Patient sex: M
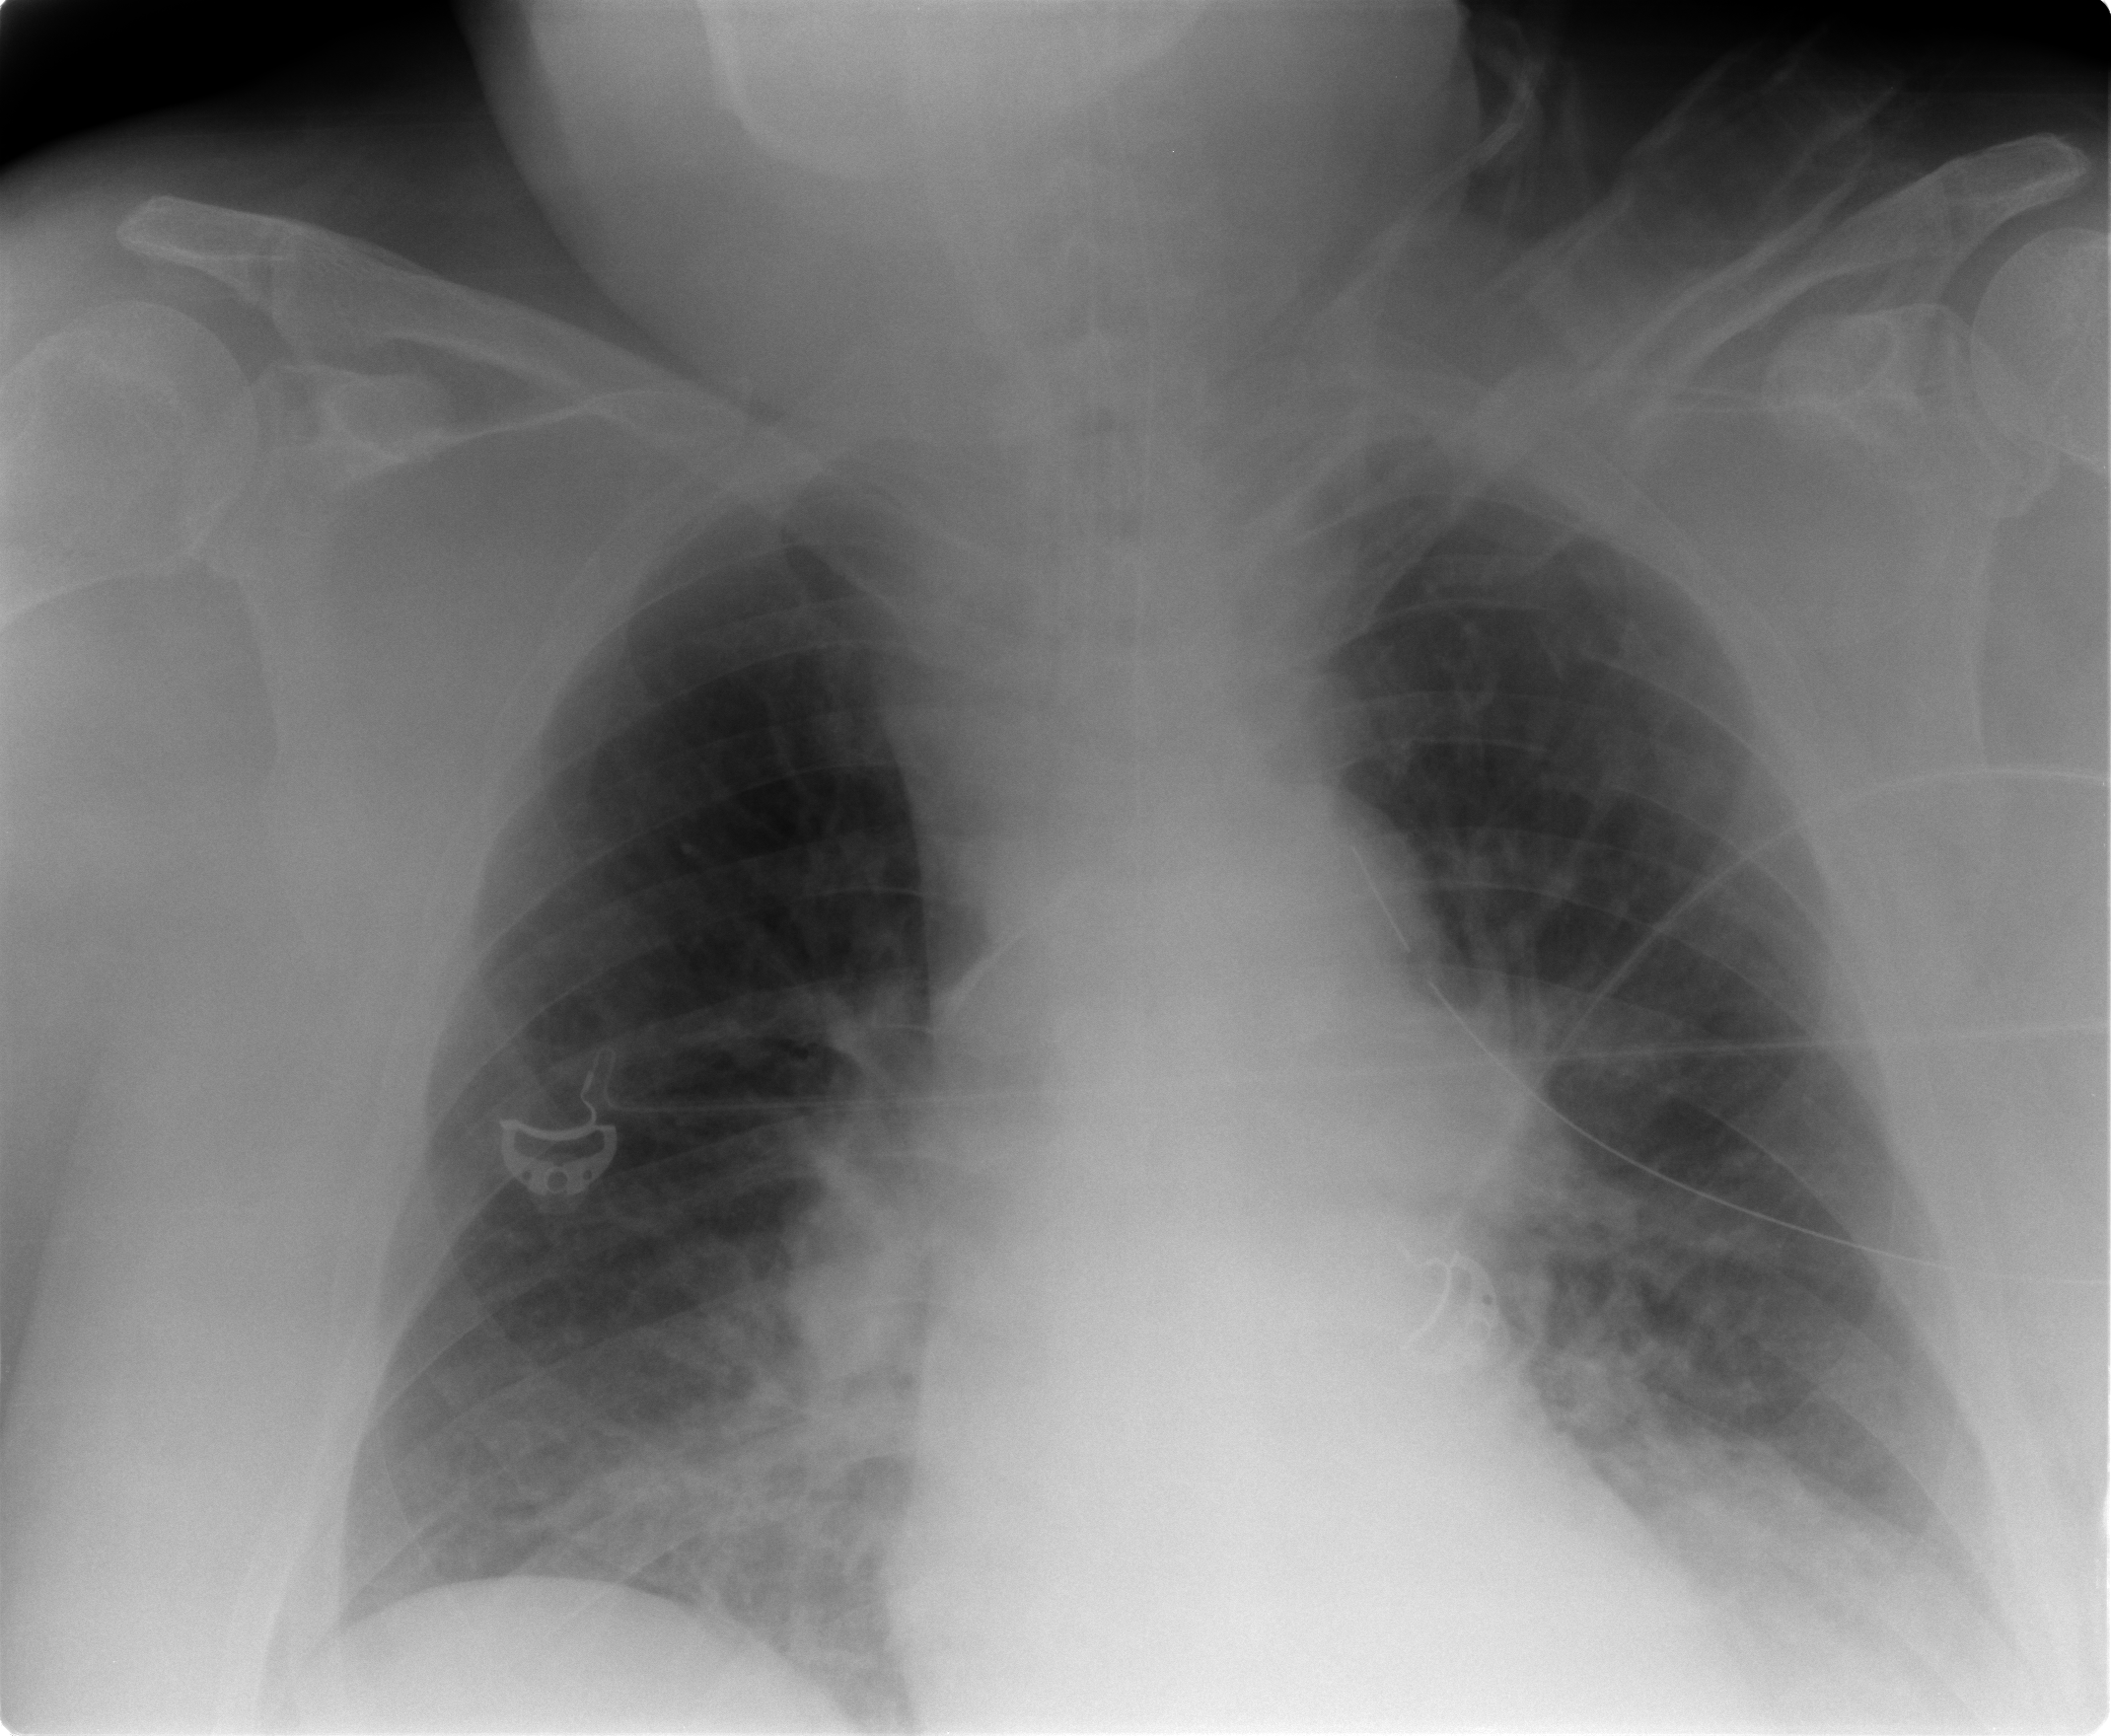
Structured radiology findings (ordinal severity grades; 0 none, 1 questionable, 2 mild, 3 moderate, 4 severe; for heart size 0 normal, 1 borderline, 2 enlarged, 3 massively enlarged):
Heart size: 0
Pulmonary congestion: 2
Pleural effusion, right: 1
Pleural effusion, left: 2
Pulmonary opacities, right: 1
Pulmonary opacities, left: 1
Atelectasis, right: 2
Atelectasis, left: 2